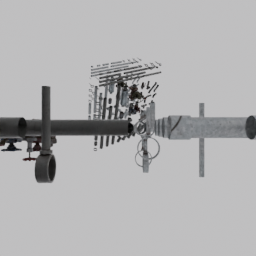
Label: mechanical